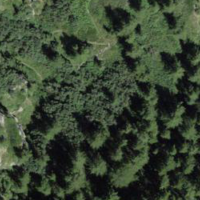
EUNIS habitat code: 41
Species observed at this site:
Parnassius apollo
Passer domesticus